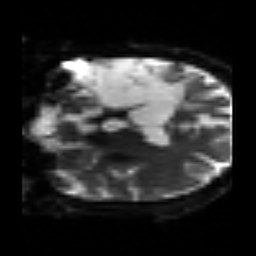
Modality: sbref
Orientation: coronal
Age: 40
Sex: male
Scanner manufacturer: siemens
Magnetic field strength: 3 T
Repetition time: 3.2 s
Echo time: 0.081 s